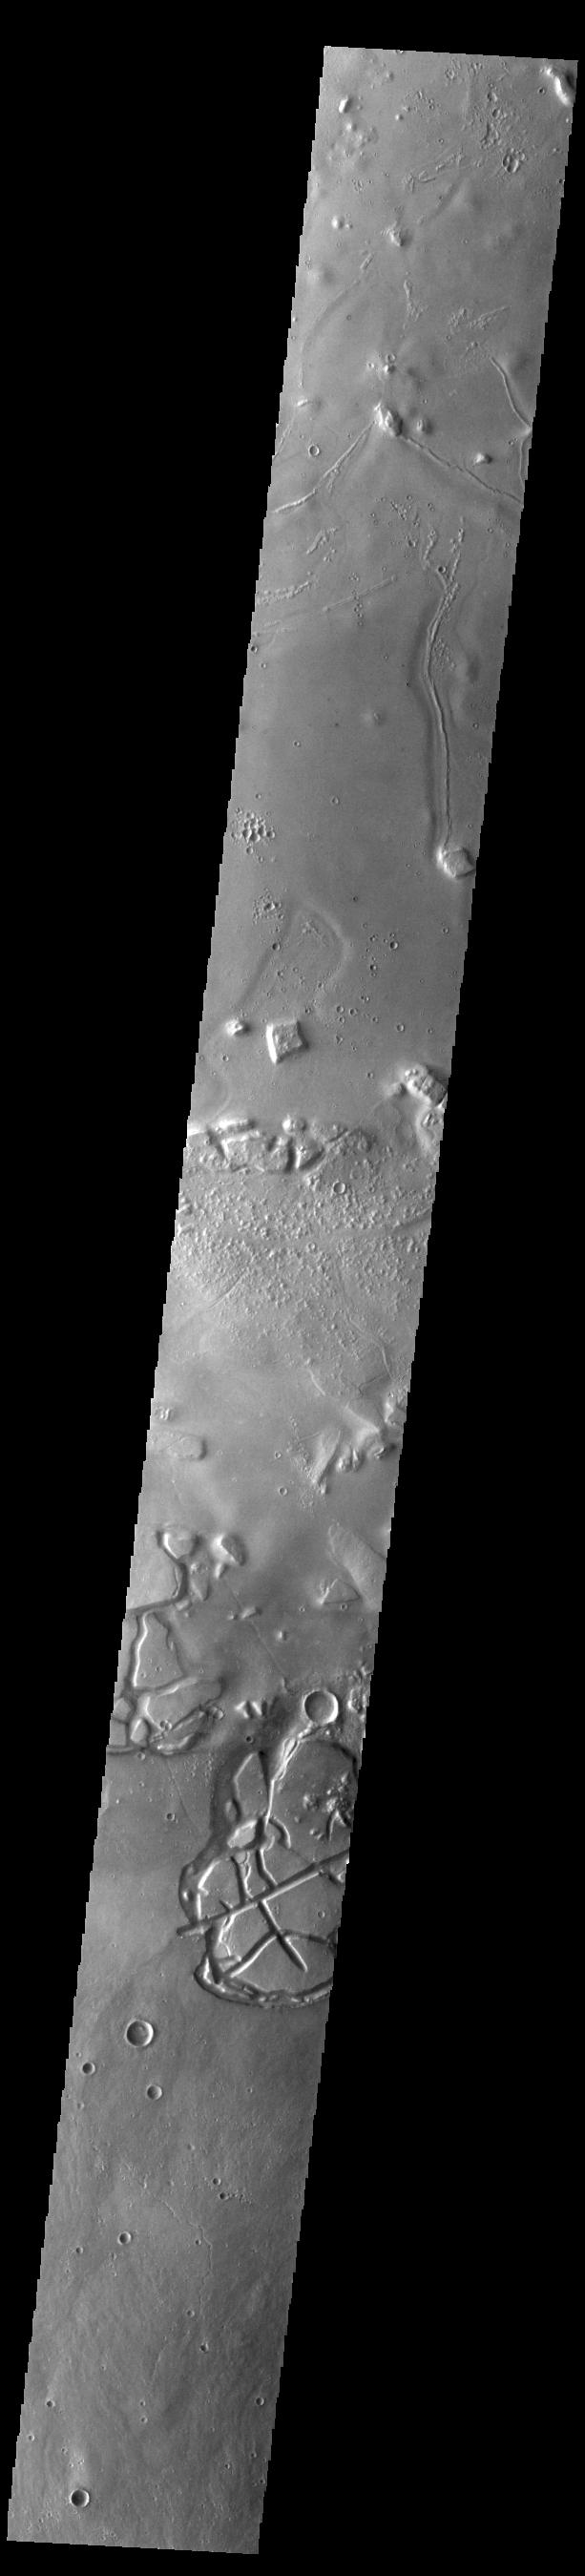
Galaxias Chaos 2001 Mars Odyssey, Mars